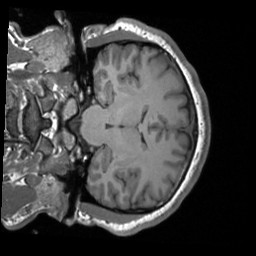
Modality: T1w
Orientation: coronal
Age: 21
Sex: male
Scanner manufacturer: siemens
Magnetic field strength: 3 T
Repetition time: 1.9 s
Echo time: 0.00226 s